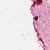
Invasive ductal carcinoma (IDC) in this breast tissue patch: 0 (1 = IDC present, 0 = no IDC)